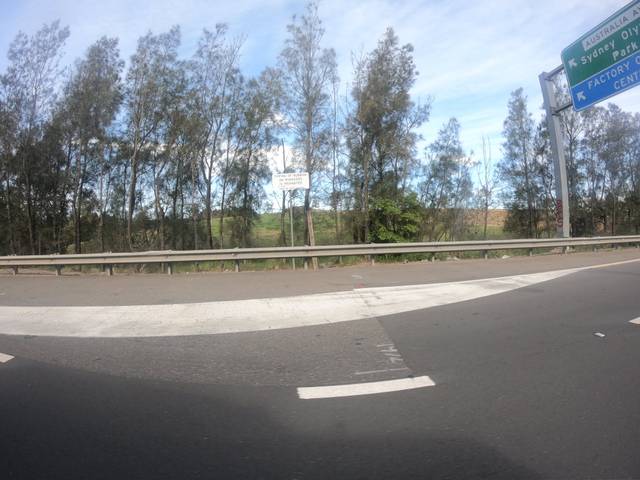
Region: Australia
Coordinates: -33.851, 151.081